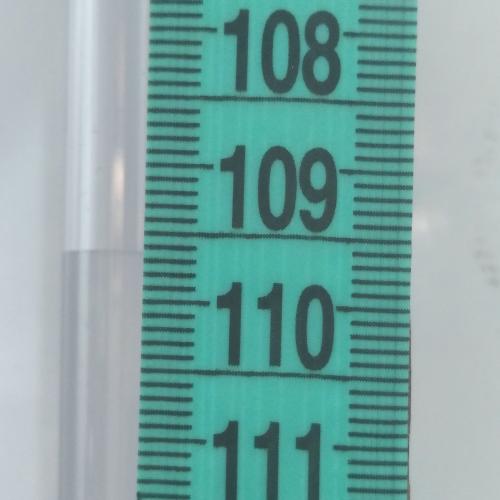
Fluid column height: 109.6 cm